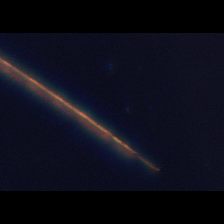
Taxon: Psuedo-nitzschia
Group: Diatoms